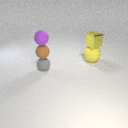
small gray rubber sphere to the left of large yellow rubber sphere